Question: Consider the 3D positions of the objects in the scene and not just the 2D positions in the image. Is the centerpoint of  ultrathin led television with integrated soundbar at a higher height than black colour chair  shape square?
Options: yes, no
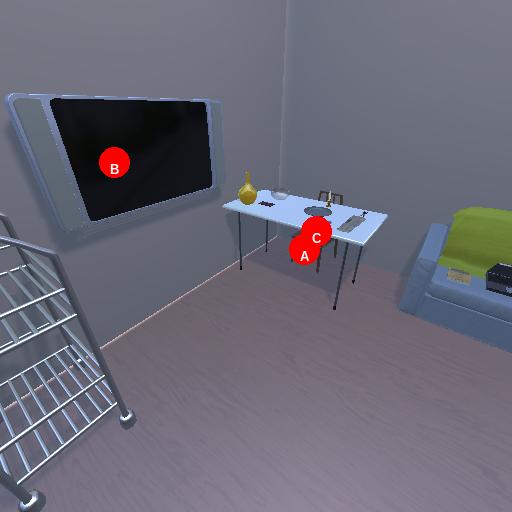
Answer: yes